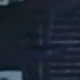
Vehicle type: Motorcycle